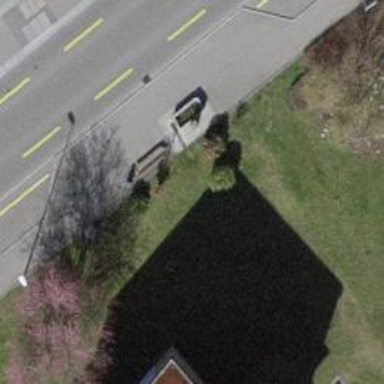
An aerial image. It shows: Bench for seating.